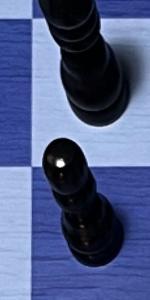
Label: Pawn_Black